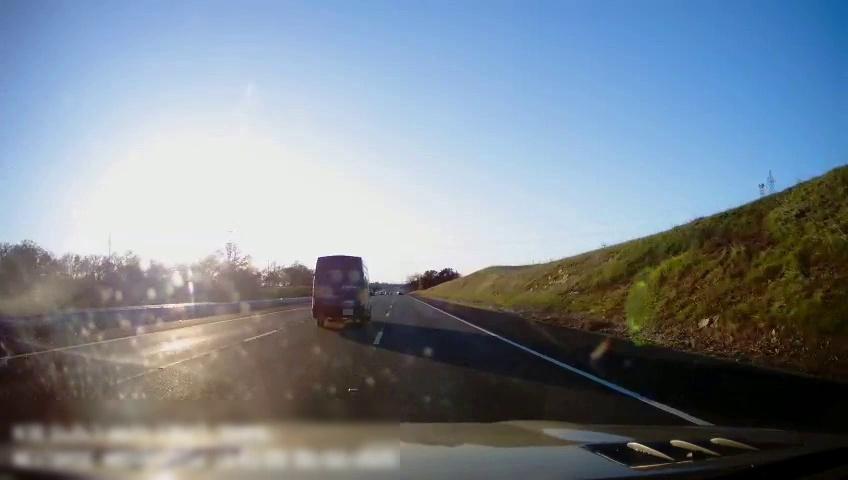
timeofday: Day
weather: Cloudy
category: Drivable Space
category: Drivable Space
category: Vehicles | Van
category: Lanes | Alternate Lane
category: Lanes | Current Lane
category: Lanes | Current Lane
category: Lanes | Alternate Lane